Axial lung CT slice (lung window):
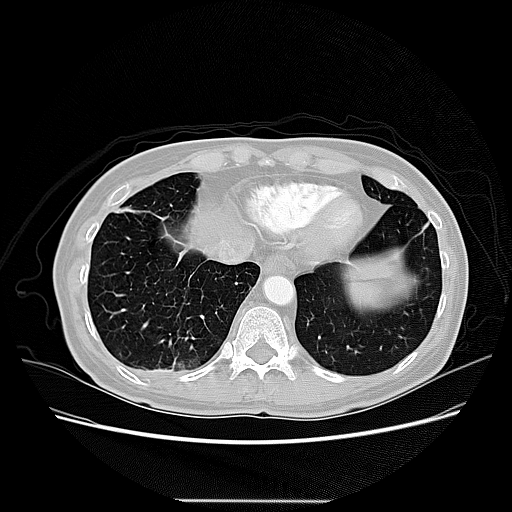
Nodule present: no